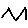
Label: zigzag